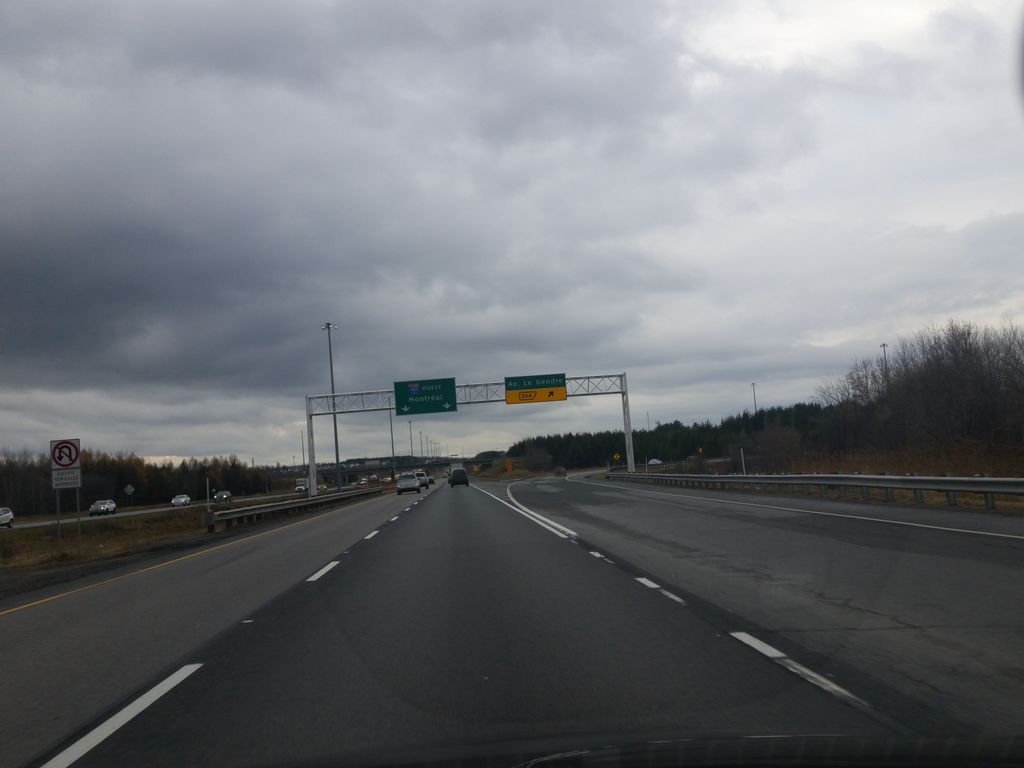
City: quebec_city